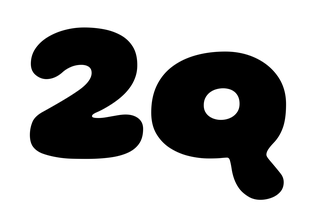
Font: Gluten_ExtraBold